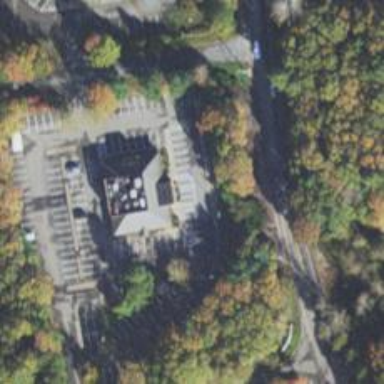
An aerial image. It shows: Parking space.